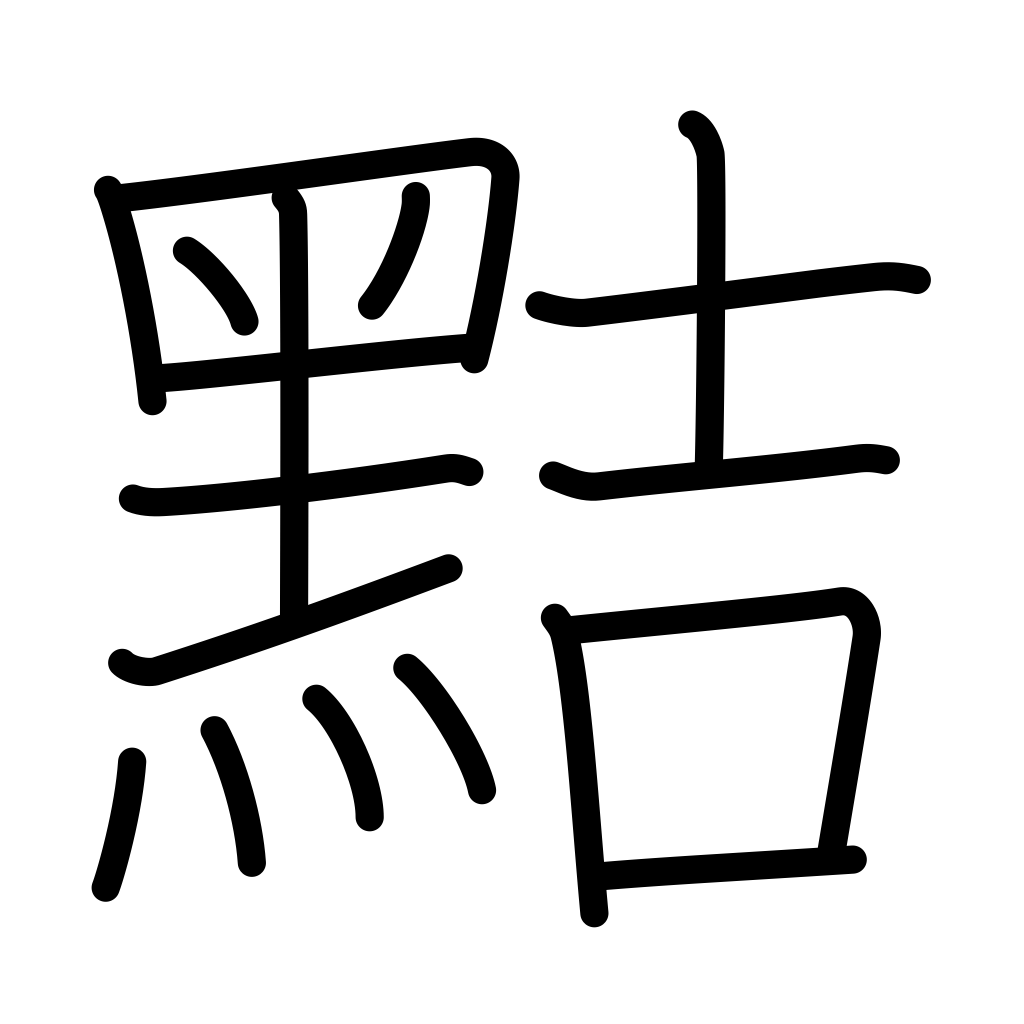
Meaning: crafty